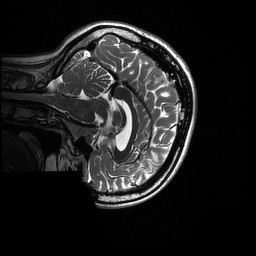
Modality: T2w
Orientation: sagittal
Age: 22
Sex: female